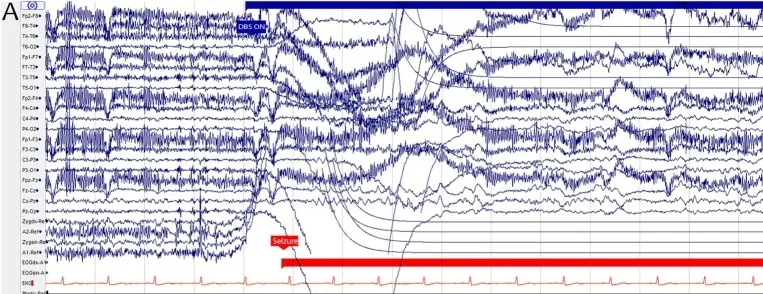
(A) The onset of a deep brain stimulation (DBS) ON period (blue arrow) and the onset of an epileptic seizure (red arrow) shown in an EEG graph.
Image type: electrography (eeg)